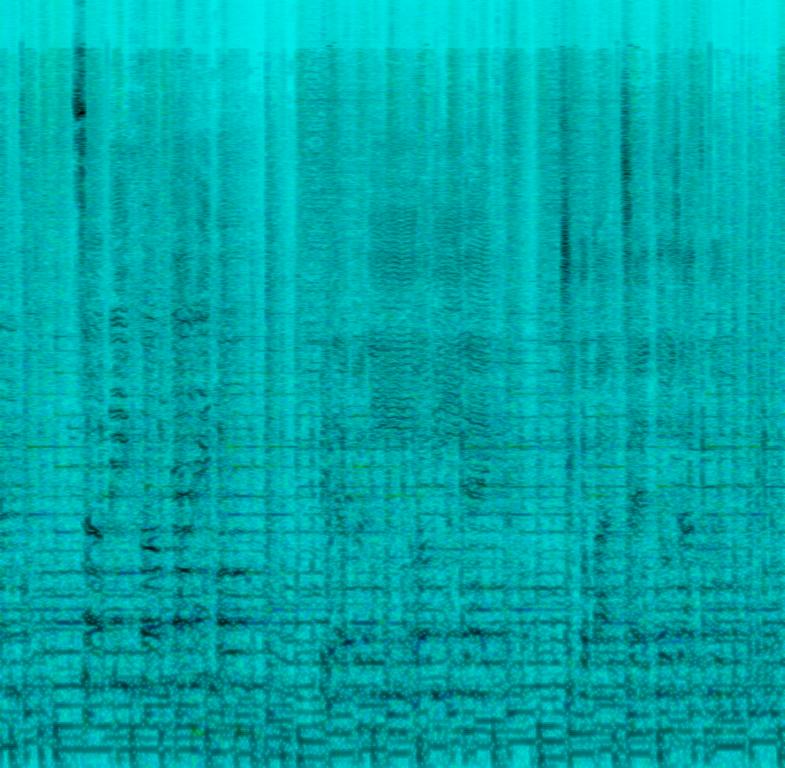
The ska music features a male voice singing and being accompanied by another male backing vocal. The tempo is medium-fast, specific to the ska genre. The drums play a somewhat busy rhythm and the bass guitar plays a simple repeating bass line. In the background a piano accompanies the singer. Towards the end of the music excerpt a saxophone can be heard.